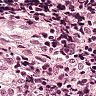
Metastatic tissue present: no